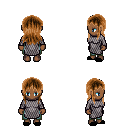
a pixel art fantasy rpg character, female body template, human, dark skin, chain mail, teal pants, brown unkempt hairstyle, black slippers, four views (front, back, left, right), 2x2 character sprite sheet, small pixel art, hard edges, no anti-aliasing